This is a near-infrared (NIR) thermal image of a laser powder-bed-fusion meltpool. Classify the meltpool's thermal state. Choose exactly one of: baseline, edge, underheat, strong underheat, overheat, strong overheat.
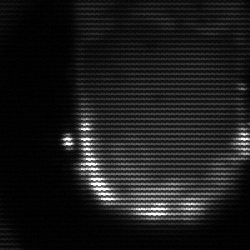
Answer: baseline